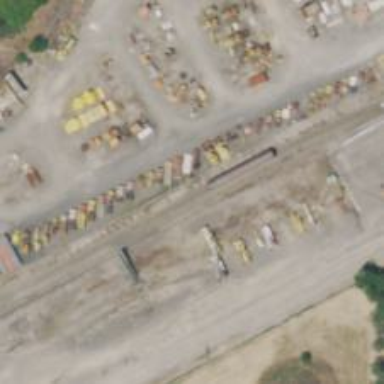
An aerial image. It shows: Railway siding for service.